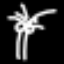
Label: palm tree